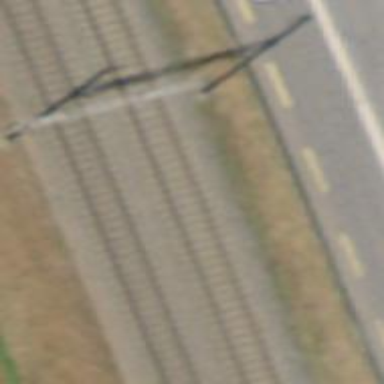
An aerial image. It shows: Railway track with contact line for electrification.